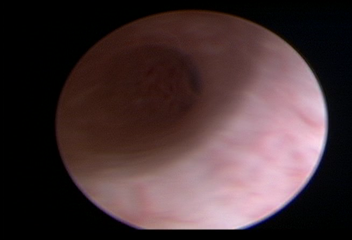
Modality: WLC
Class: Normal mucosa
Bladder cancer association: No